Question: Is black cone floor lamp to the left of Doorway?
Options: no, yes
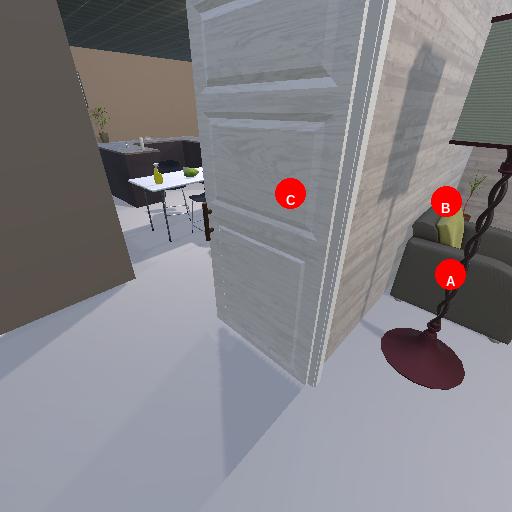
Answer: no